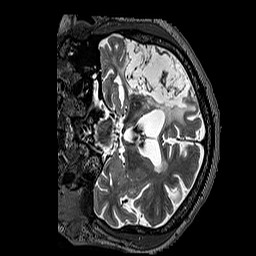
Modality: T2w
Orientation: coronal
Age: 55
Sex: male
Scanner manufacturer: siemens
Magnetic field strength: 3 T
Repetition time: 3.2 s
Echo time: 0.567 s